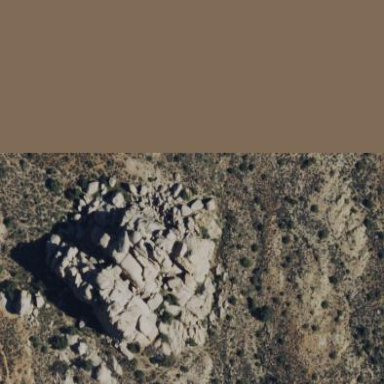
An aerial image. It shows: Landscape of bare rock.